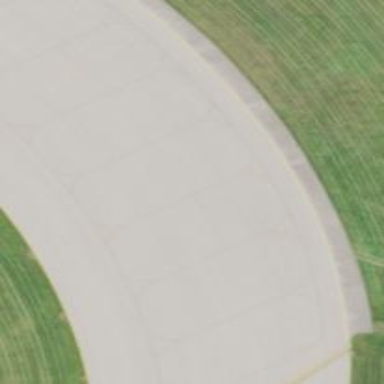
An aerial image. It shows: Image of taxiway at airport.